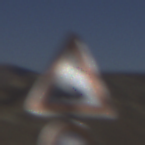
Verkehrszeichen: UnebeneFahrbahn
Zusatzzeichen unten: Ueberholverbot
Umgebung: Outdoor, Nature
Tageszeit: MorningAfternoon
Wetter: Clear
Licht: Natural
Jahreszeit: NotSpecified
Kontrast: HighContrast